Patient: sex F, age 54
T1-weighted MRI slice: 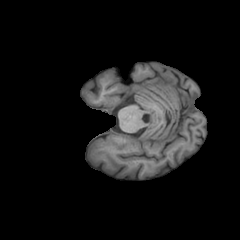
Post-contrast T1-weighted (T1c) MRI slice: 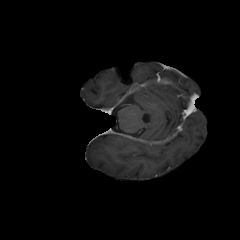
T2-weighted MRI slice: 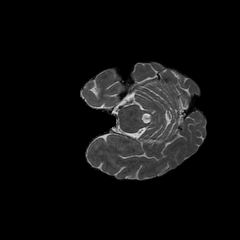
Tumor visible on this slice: no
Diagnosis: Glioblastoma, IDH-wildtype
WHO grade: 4